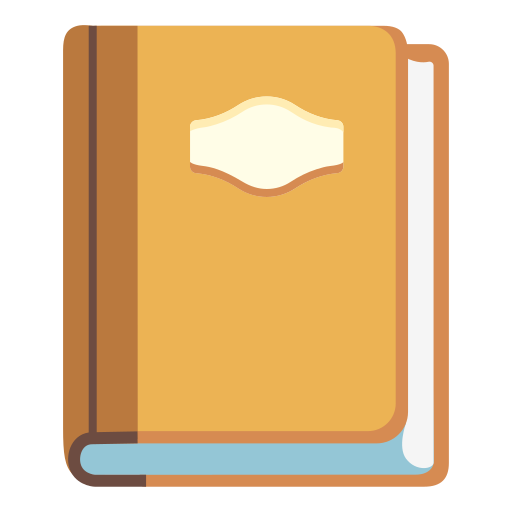
Emoji: 📔